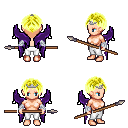
a pixel art fantasy rpg character, female body template, human, light skin, purple wings, white pants, gold parted hairstyle, silver tiara, white cloth bandages, spear, four views (front, back, left, right), 2x2 character sprite sheet, small pixel art, hard edges, no anti-aliasing